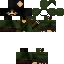
A male human skin with dark skin, wearing brown long hair dressed in a blue hoodie and black pants, featuring a closed mouth.